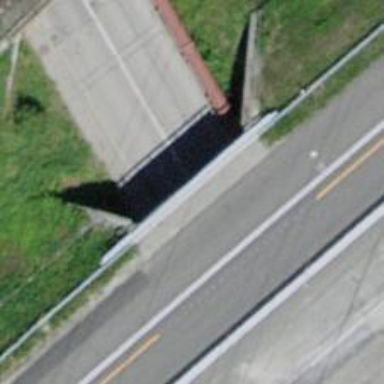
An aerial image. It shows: Unclassified road with asphalt surface leading through tunnel.